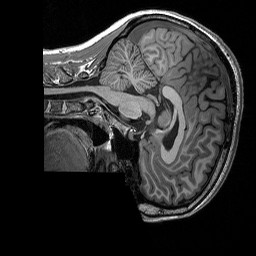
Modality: T1w
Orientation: sagittal
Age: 28
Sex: female
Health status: healthy
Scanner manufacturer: siemens
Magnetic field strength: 3 T
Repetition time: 2.3 s
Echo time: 0.00298 s